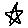
Label: star